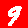
Digit: 9